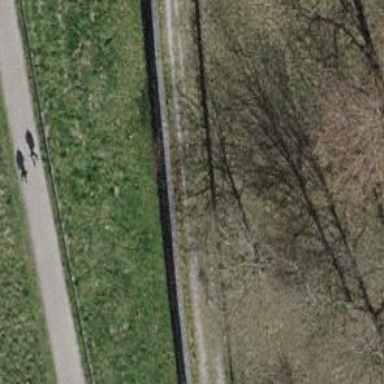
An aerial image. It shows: Retaining wall.